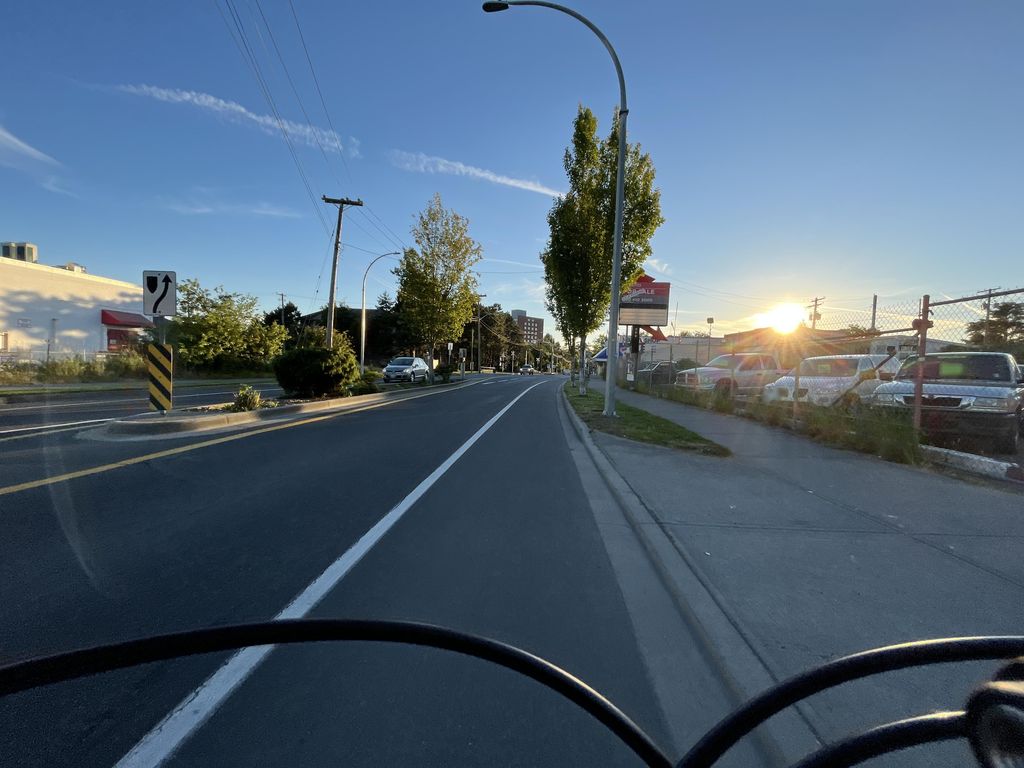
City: victoria